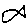
Label: fish